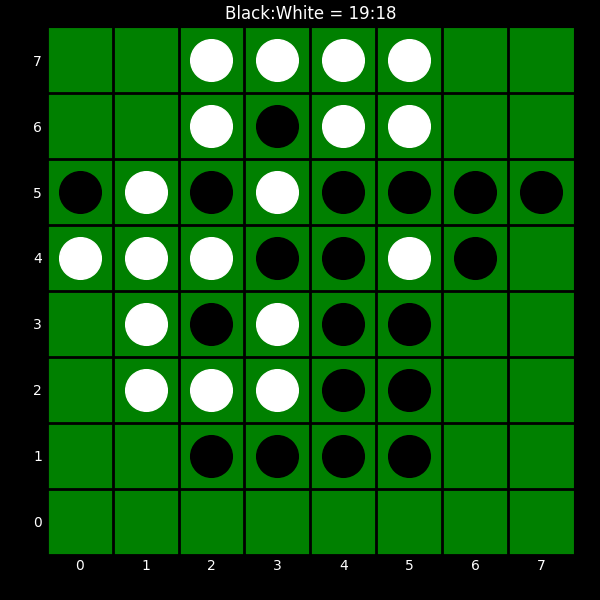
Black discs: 19
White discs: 18